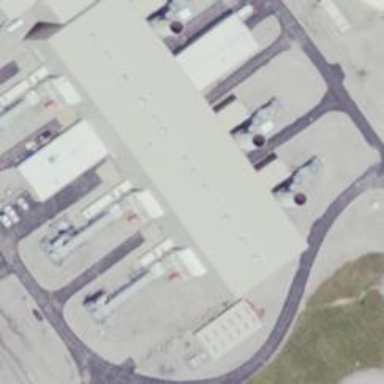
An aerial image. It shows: Gas turbine generator powered by gas.